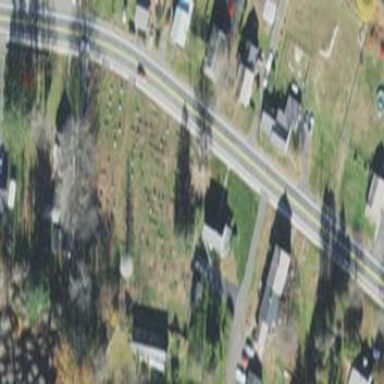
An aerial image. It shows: Cemetery that holds historical significance.